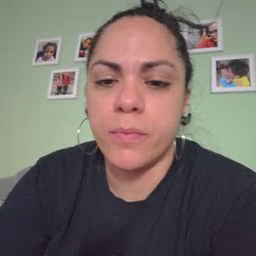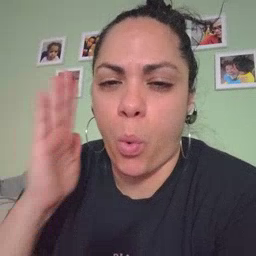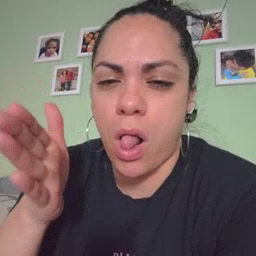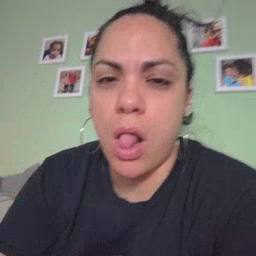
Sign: will